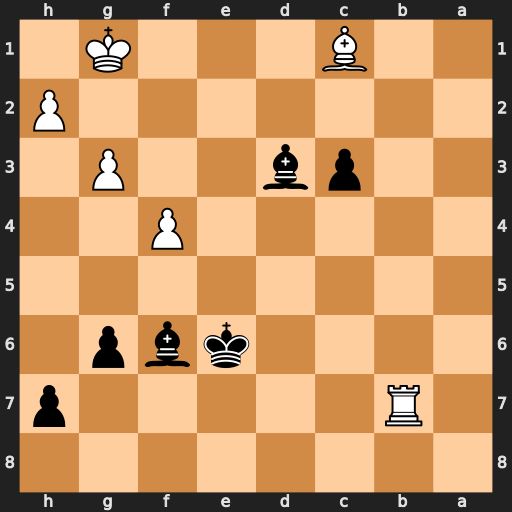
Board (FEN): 8/1R5p/4kbp1/8/5P2/2pb2P1/7P/2B3K1
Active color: b
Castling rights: -
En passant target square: -
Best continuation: Bd4+ Kg2 Be4+ Kf1 Bxb7